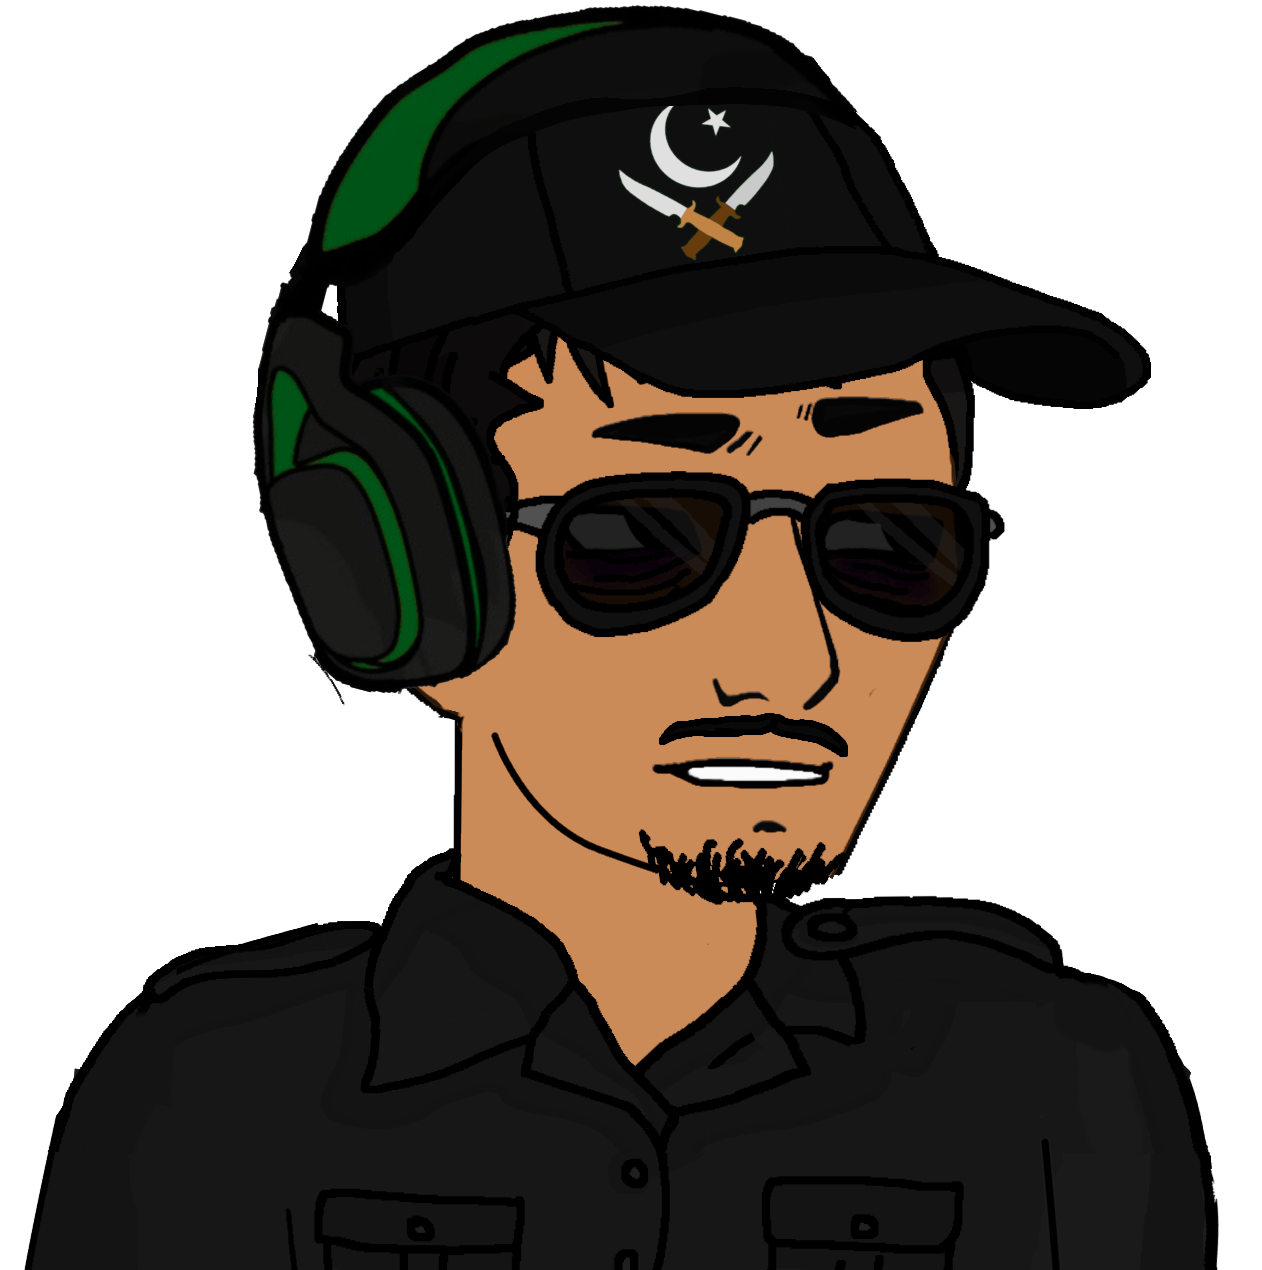
Label: 5_Twinkjak